Question: In my local mocha tests the following handler function works just fine. However, when I upload to AWS (using Serverless framework) it times out (unless you don't provide a 'uid' parameter where it then correctly responds immediately).
What's particularly odd is that in less than 3 seconds (timeout is set at 5 seconds), the job completes and even the "post-facto" log message is output but it somehow calling the callback and that is not completing the Lambda function
Here's the cloudwatch log:

And here's the function:
'''
export const handler = (event: IRequestInput, context: IContext, cb: IGatewayCallback) => {
console.log('EVENT:
', JSON.stringify(event, null, 2));
const uid = _.get(event, 'queryStringParameters.uid', undefined);
if(!uid) {
cb(null, {
statusCode: 412,
body: 'no User ID was provided by frontend'
});
return;
}
oauth.getRequestToken()
.then(token => {
console.log('Token is:
', JSON.stringify(token, null, 2));
console.log('User ID: ', uid);
token.uid = uid;
return Promise.resolve(token);
})
.then((token) => {
console.log('URL: ', token.url);
cb(null, {
statusCode: 200,
body: token.url
});
console.log('post-facto');
})
.catch((err: PromiseError) => {
console.log('Problem in getting promise token: ', err);
cb(err.message);
});
};
'''
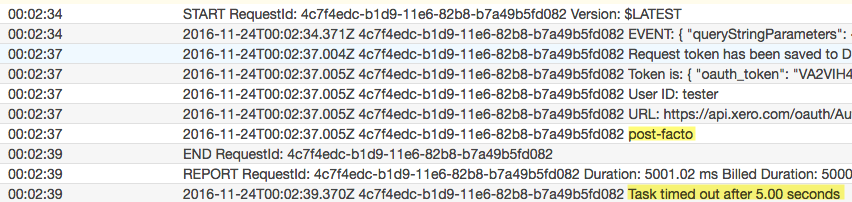
Answer: Add the following as the first line of your handler function:
'''
context.callbackWaitsForEmptyEventLoop = false
'''